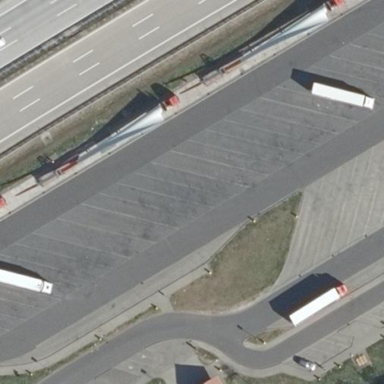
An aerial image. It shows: Parking area with surface.